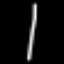
Label: square